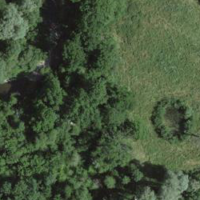
EUNIS habitat code: 44
Species observed at this site:
Corvus corone
Cyanistes caeruleus
Anas platyrhynchos
Dendrocopos major
Aegithalos caudatus
Buteo buteo
Columba palumbus
Turdus merula
Euonymus europaeus
Erithacus rubecula
Milvus milvus
Turdus pilaris
Pica pica
Sitta europaea
Garrulus glandarius
Picus viridis
Corvus corax